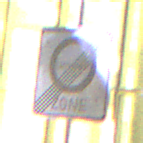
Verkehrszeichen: EndeUmweltzone
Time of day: Night
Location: Outdoor (Urban)
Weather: PartlyCloudy
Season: NotSpecified
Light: Artificial